Question:
The error says 'Supplied parameter do not match any signature of call target'.
When I replace 'Function' with 'any' as the second parameter's type, the error disappears. But 'any' is the same as no type, isn't there a suitable type for functions as parameters?
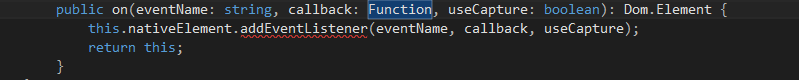
Answer: Instead of 'Function' (or 'any') you can use the following type for your 'callback' parameter:
'''
(ev: Event)=> any
'''
This matches the type expected by 'addEventListener'.
Here is the full function signature:
'''
on(eventName: string, callback: (ev: Event)=> any, useCapture: boolean) : Dom.Element {
//...
'''